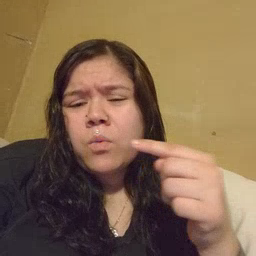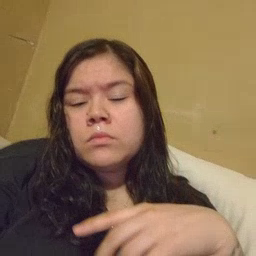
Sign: owie